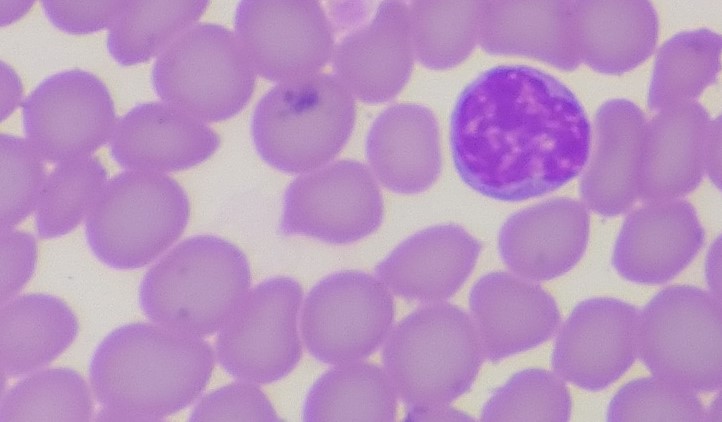
White blood cell type: Lymphocyte